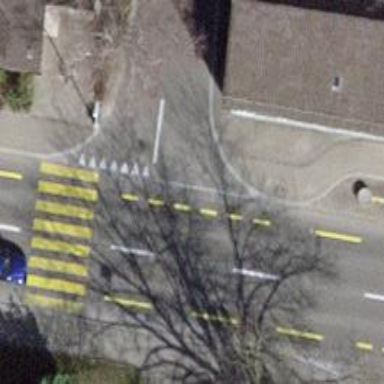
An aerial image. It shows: Unmarked road crossing.